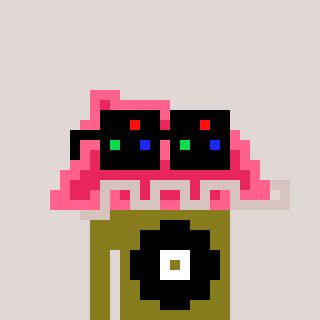
a pixel art character with square black sunglasses, a retainer-shaped head and a gunk-colored body on a warm background